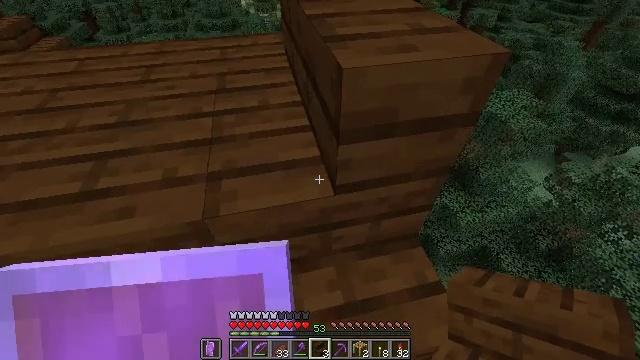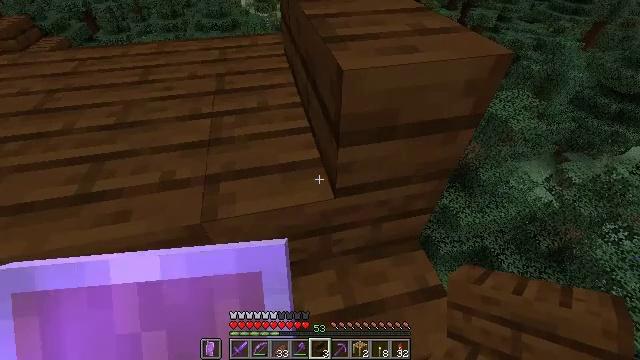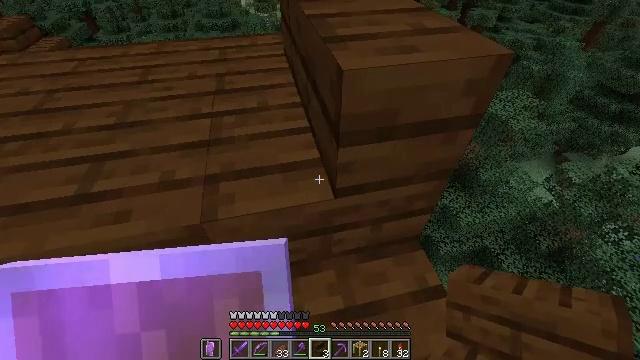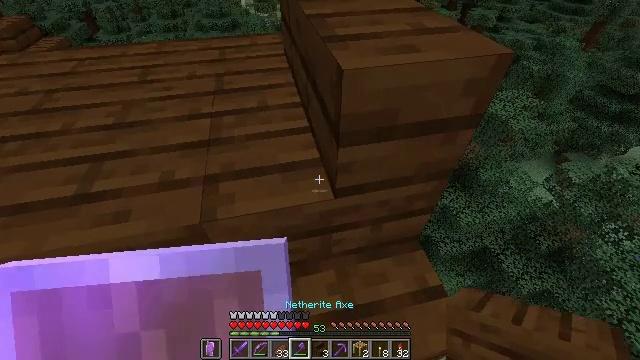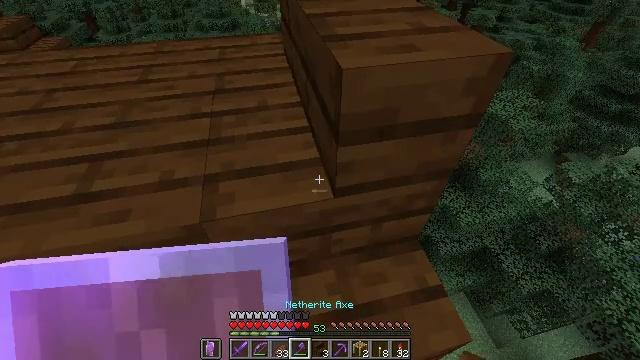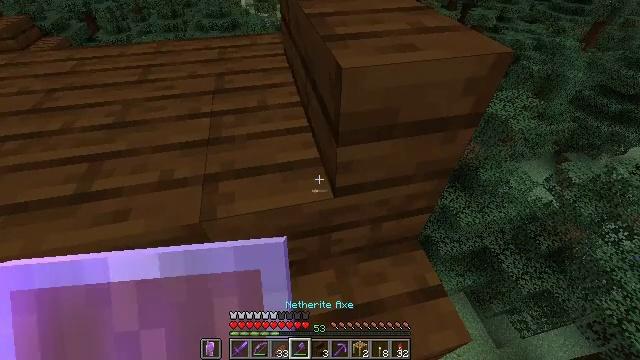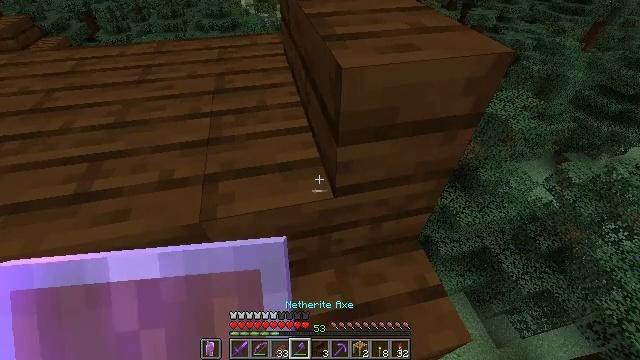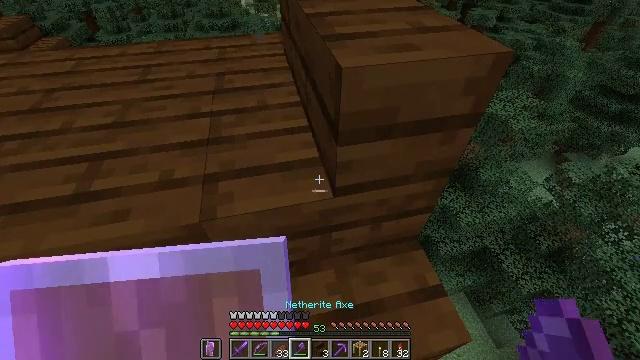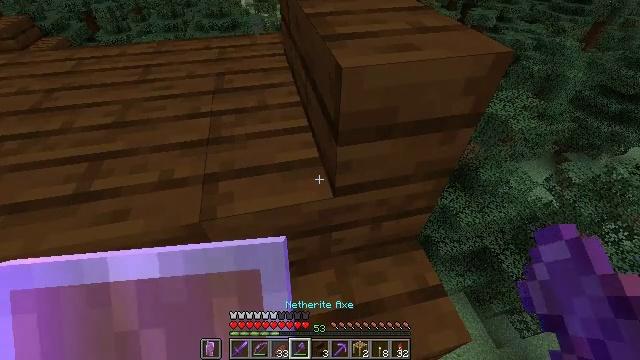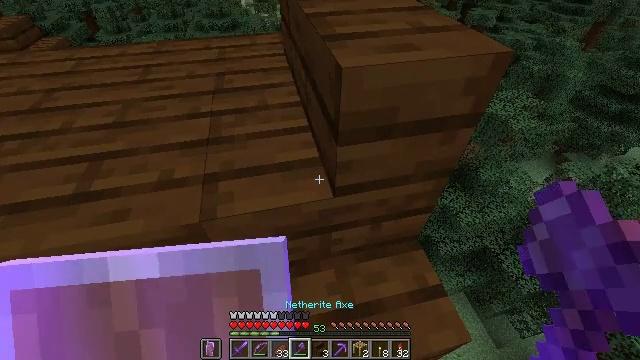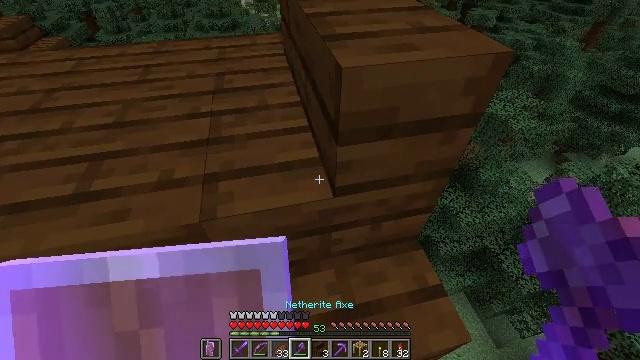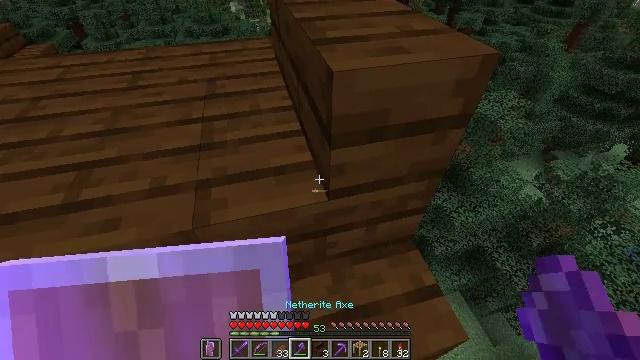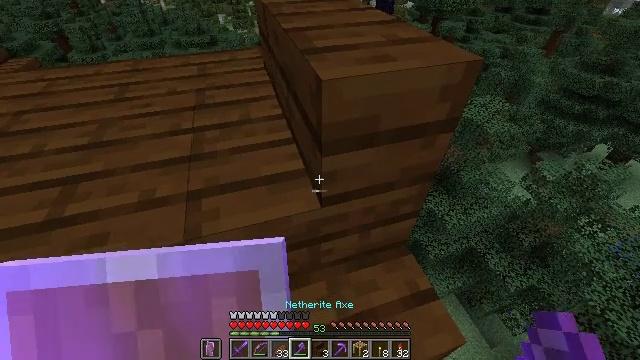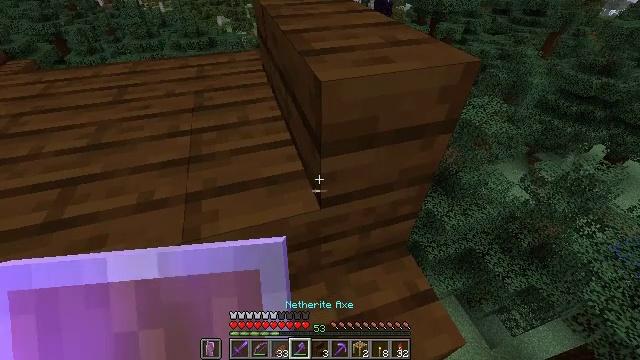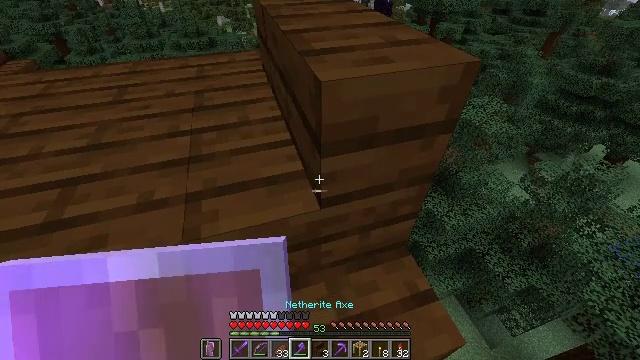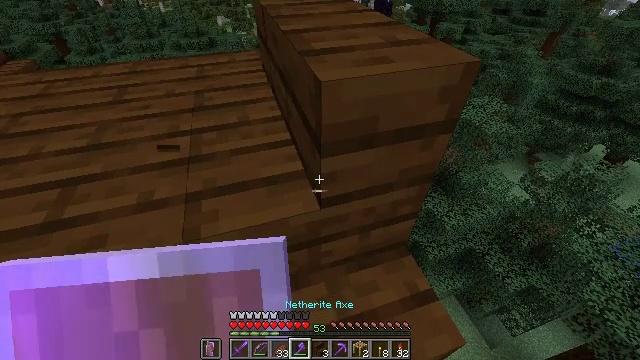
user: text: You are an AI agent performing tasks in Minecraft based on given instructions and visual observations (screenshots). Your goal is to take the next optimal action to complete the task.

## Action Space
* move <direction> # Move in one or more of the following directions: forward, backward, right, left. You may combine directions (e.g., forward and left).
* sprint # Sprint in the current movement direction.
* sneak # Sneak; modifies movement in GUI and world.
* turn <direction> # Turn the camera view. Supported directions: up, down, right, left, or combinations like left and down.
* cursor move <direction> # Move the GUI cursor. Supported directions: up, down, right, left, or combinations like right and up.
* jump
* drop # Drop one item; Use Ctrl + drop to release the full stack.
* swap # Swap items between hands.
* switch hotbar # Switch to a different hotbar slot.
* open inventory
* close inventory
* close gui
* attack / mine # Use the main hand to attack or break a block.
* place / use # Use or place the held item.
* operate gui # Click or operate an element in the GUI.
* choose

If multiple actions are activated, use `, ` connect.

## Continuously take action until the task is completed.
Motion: motion action
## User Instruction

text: Mine dark oak stairs from a structure.
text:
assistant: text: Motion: sneak
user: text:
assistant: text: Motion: sneak
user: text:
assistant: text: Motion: sneak
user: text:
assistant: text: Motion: sneak
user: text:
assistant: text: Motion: sneak
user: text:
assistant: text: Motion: sneak
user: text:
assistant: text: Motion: sneak
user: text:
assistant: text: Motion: sneak
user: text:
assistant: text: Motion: sneak
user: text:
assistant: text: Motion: sneak
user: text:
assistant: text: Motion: sneak, turn right
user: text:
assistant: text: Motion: sneak, turn right and up
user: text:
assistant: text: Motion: sneak
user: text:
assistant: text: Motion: sneak
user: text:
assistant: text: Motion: sneak, attack / mine
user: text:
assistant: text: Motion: sneak, attack / mine
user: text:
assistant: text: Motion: sneak, attack / mine
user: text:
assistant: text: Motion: sneak, attack / mine
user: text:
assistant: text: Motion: sneak, attack / mine
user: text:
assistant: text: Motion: move forward, sneak
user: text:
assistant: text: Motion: move forward, sneak
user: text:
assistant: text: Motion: move forward, sneak
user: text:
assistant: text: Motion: move forward, sneak
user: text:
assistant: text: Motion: move forward, sneak
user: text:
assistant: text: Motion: move forward, sneak, attack / mine
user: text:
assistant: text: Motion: move forward, sneak, attack / mine
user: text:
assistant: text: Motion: sneak, attack / mine
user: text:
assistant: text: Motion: sneak
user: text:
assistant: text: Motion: sneak
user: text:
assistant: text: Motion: sneak